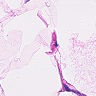
Metastatic tissue present: no